Field crop: maize
Growth stage: 2
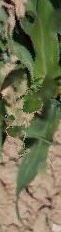
Species: maize